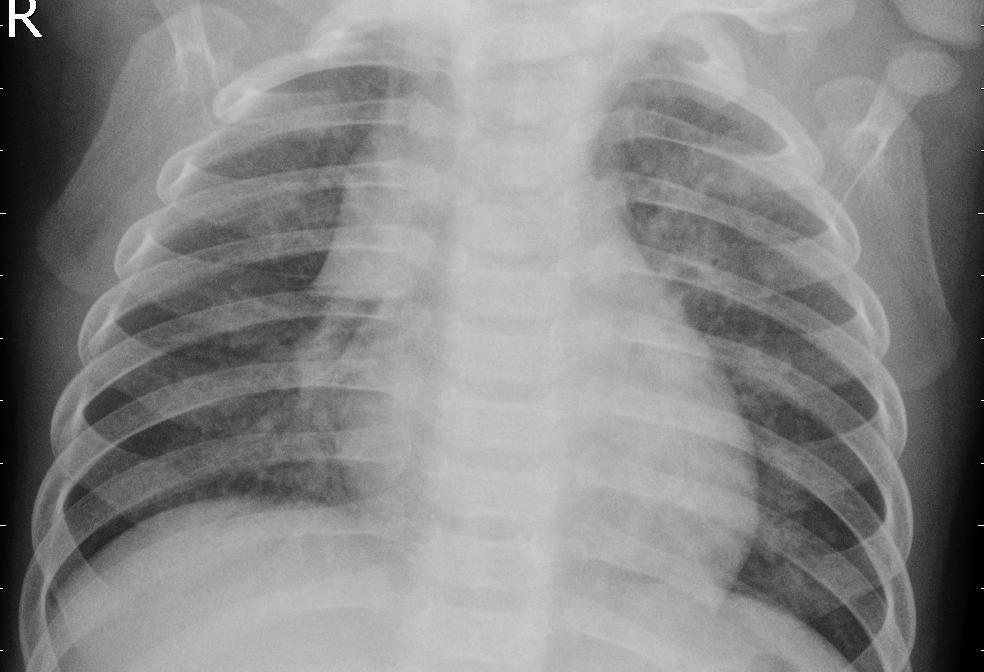
Diagnosis: PNEUMONIA